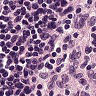
Metastatic tissue present: no